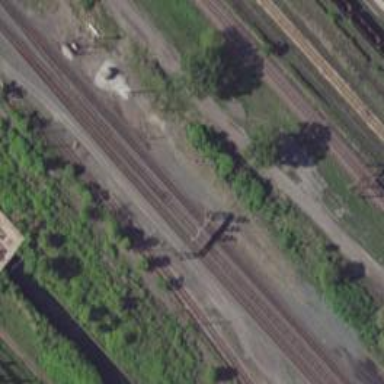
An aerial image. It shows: Railway signal.